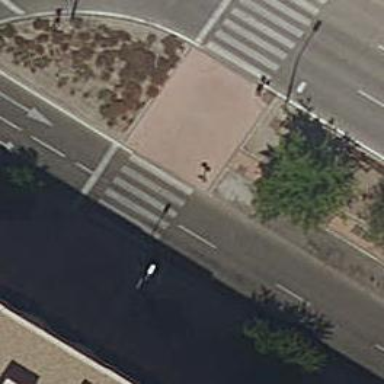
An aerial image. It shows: Zebra crossing with traffic signals. The crossing is marked by traffic lights.